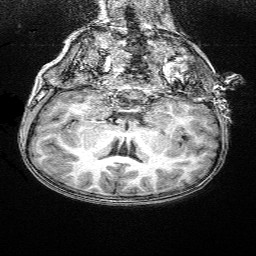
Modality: T1w
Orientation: sagittal